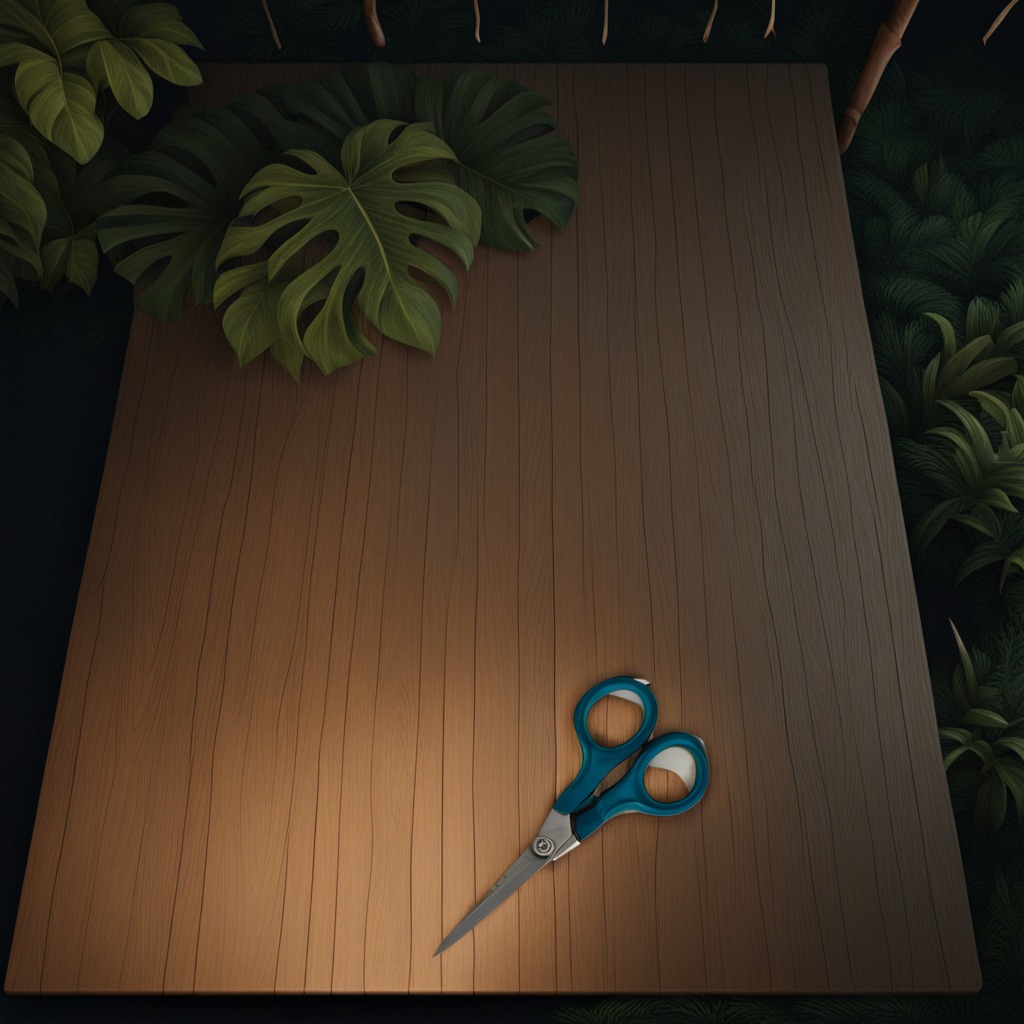
A scissor lying on the wooden table inside a jungle field workshop tent at night